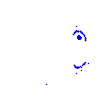
Particle: kaon